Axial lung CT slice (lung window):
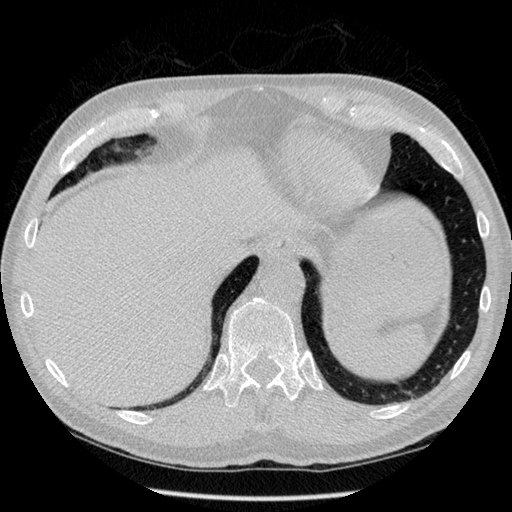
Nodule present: no